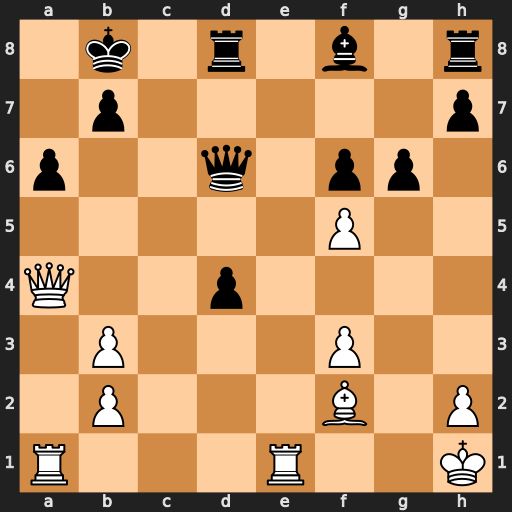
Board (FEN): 1k1r1b1r/1p5p/p2q1pp1/5P2/Q2p4/1P3P2/1P3B1P/R3R2K
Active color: w
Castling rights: -
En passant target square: -
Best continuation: Bg3 Qxg3 hxg3